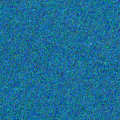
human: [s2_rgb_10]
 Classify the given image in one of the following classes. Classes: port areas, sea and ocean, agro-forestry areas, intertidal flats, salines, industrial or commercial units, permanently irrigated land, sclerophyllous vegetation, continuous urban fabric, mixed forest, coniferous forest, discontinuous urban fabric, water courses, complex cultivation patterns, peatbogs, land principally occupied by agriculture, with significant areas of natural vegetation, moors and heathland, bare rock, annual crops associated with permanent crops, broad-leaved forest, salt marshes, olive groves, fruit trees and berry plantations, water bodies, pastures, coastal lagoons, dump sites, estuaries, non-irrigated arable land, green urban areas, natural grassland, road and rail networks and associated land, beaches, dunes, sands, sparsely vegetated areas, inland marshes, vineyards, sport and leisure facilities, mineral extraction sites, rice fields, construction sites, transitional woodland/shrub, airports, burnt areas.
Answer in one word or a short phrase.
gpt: sea and ocean